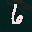
Label: 6